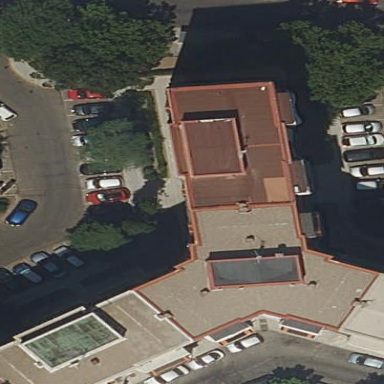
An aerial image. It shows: Residential building.